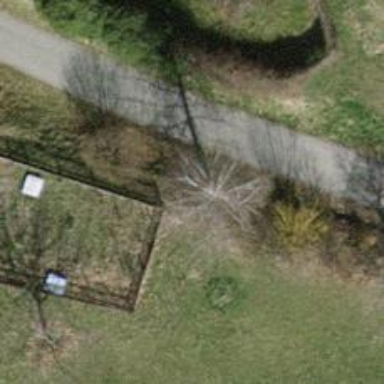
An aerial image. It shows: Urban tree adds touch of nature to the surroundings.